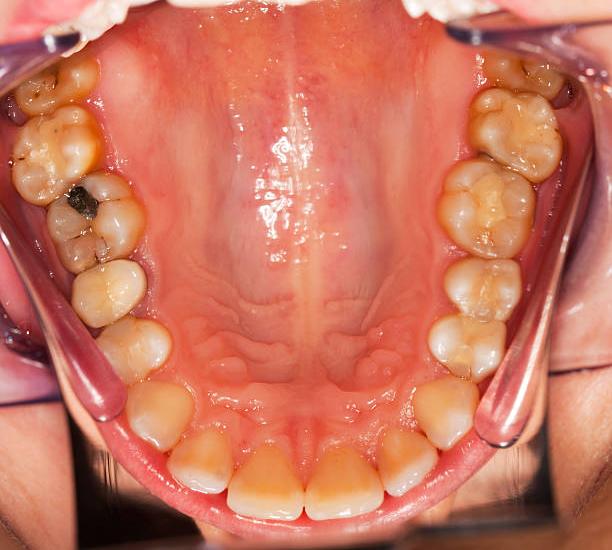
Condition: Gingivitis